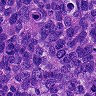
Metastatic tissue present: yes